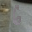
Label: 6